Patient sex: M
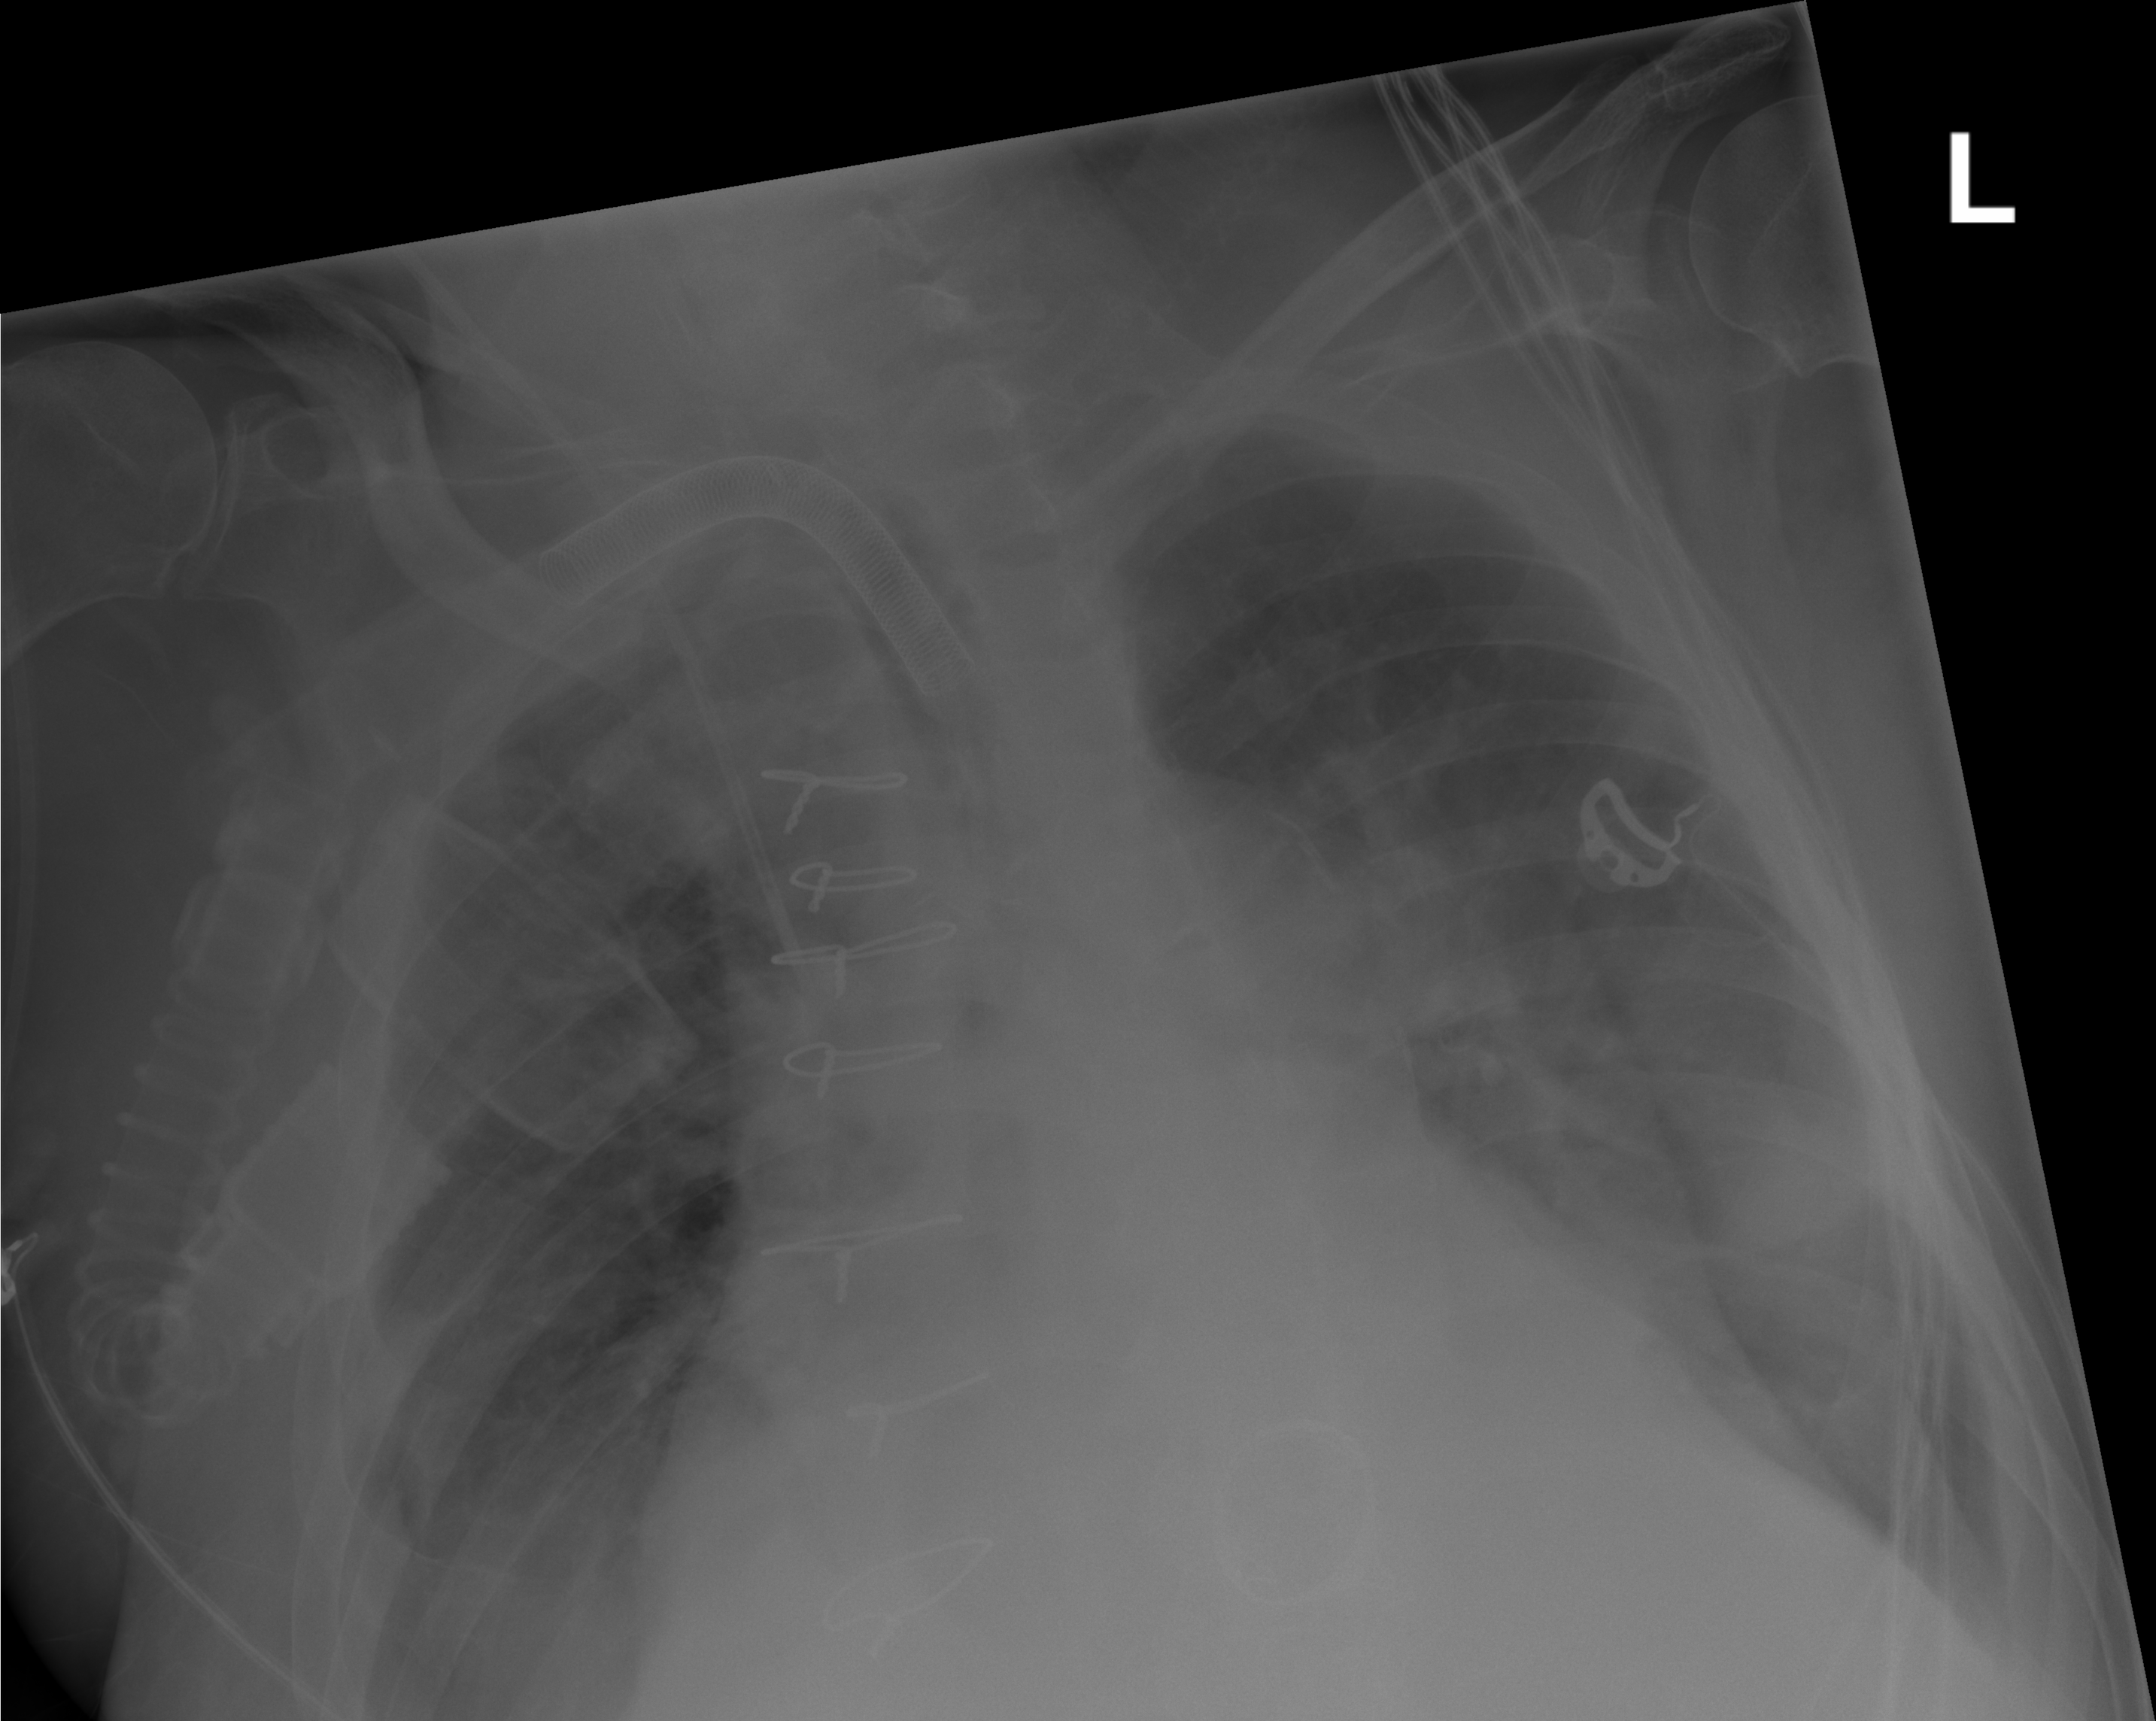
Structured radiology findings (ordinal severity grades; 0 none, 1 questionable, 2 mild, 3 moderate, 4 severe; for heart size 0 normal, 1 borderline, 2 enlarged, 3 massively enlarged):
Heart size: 2
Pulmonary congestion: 2
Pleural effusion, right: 2
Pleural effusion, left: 2
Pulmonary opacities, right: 0
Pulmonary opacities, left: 0
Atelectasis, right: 0
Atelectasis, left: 2